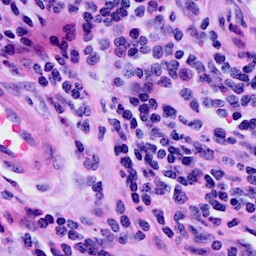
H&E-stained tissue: Cervix